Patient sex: M
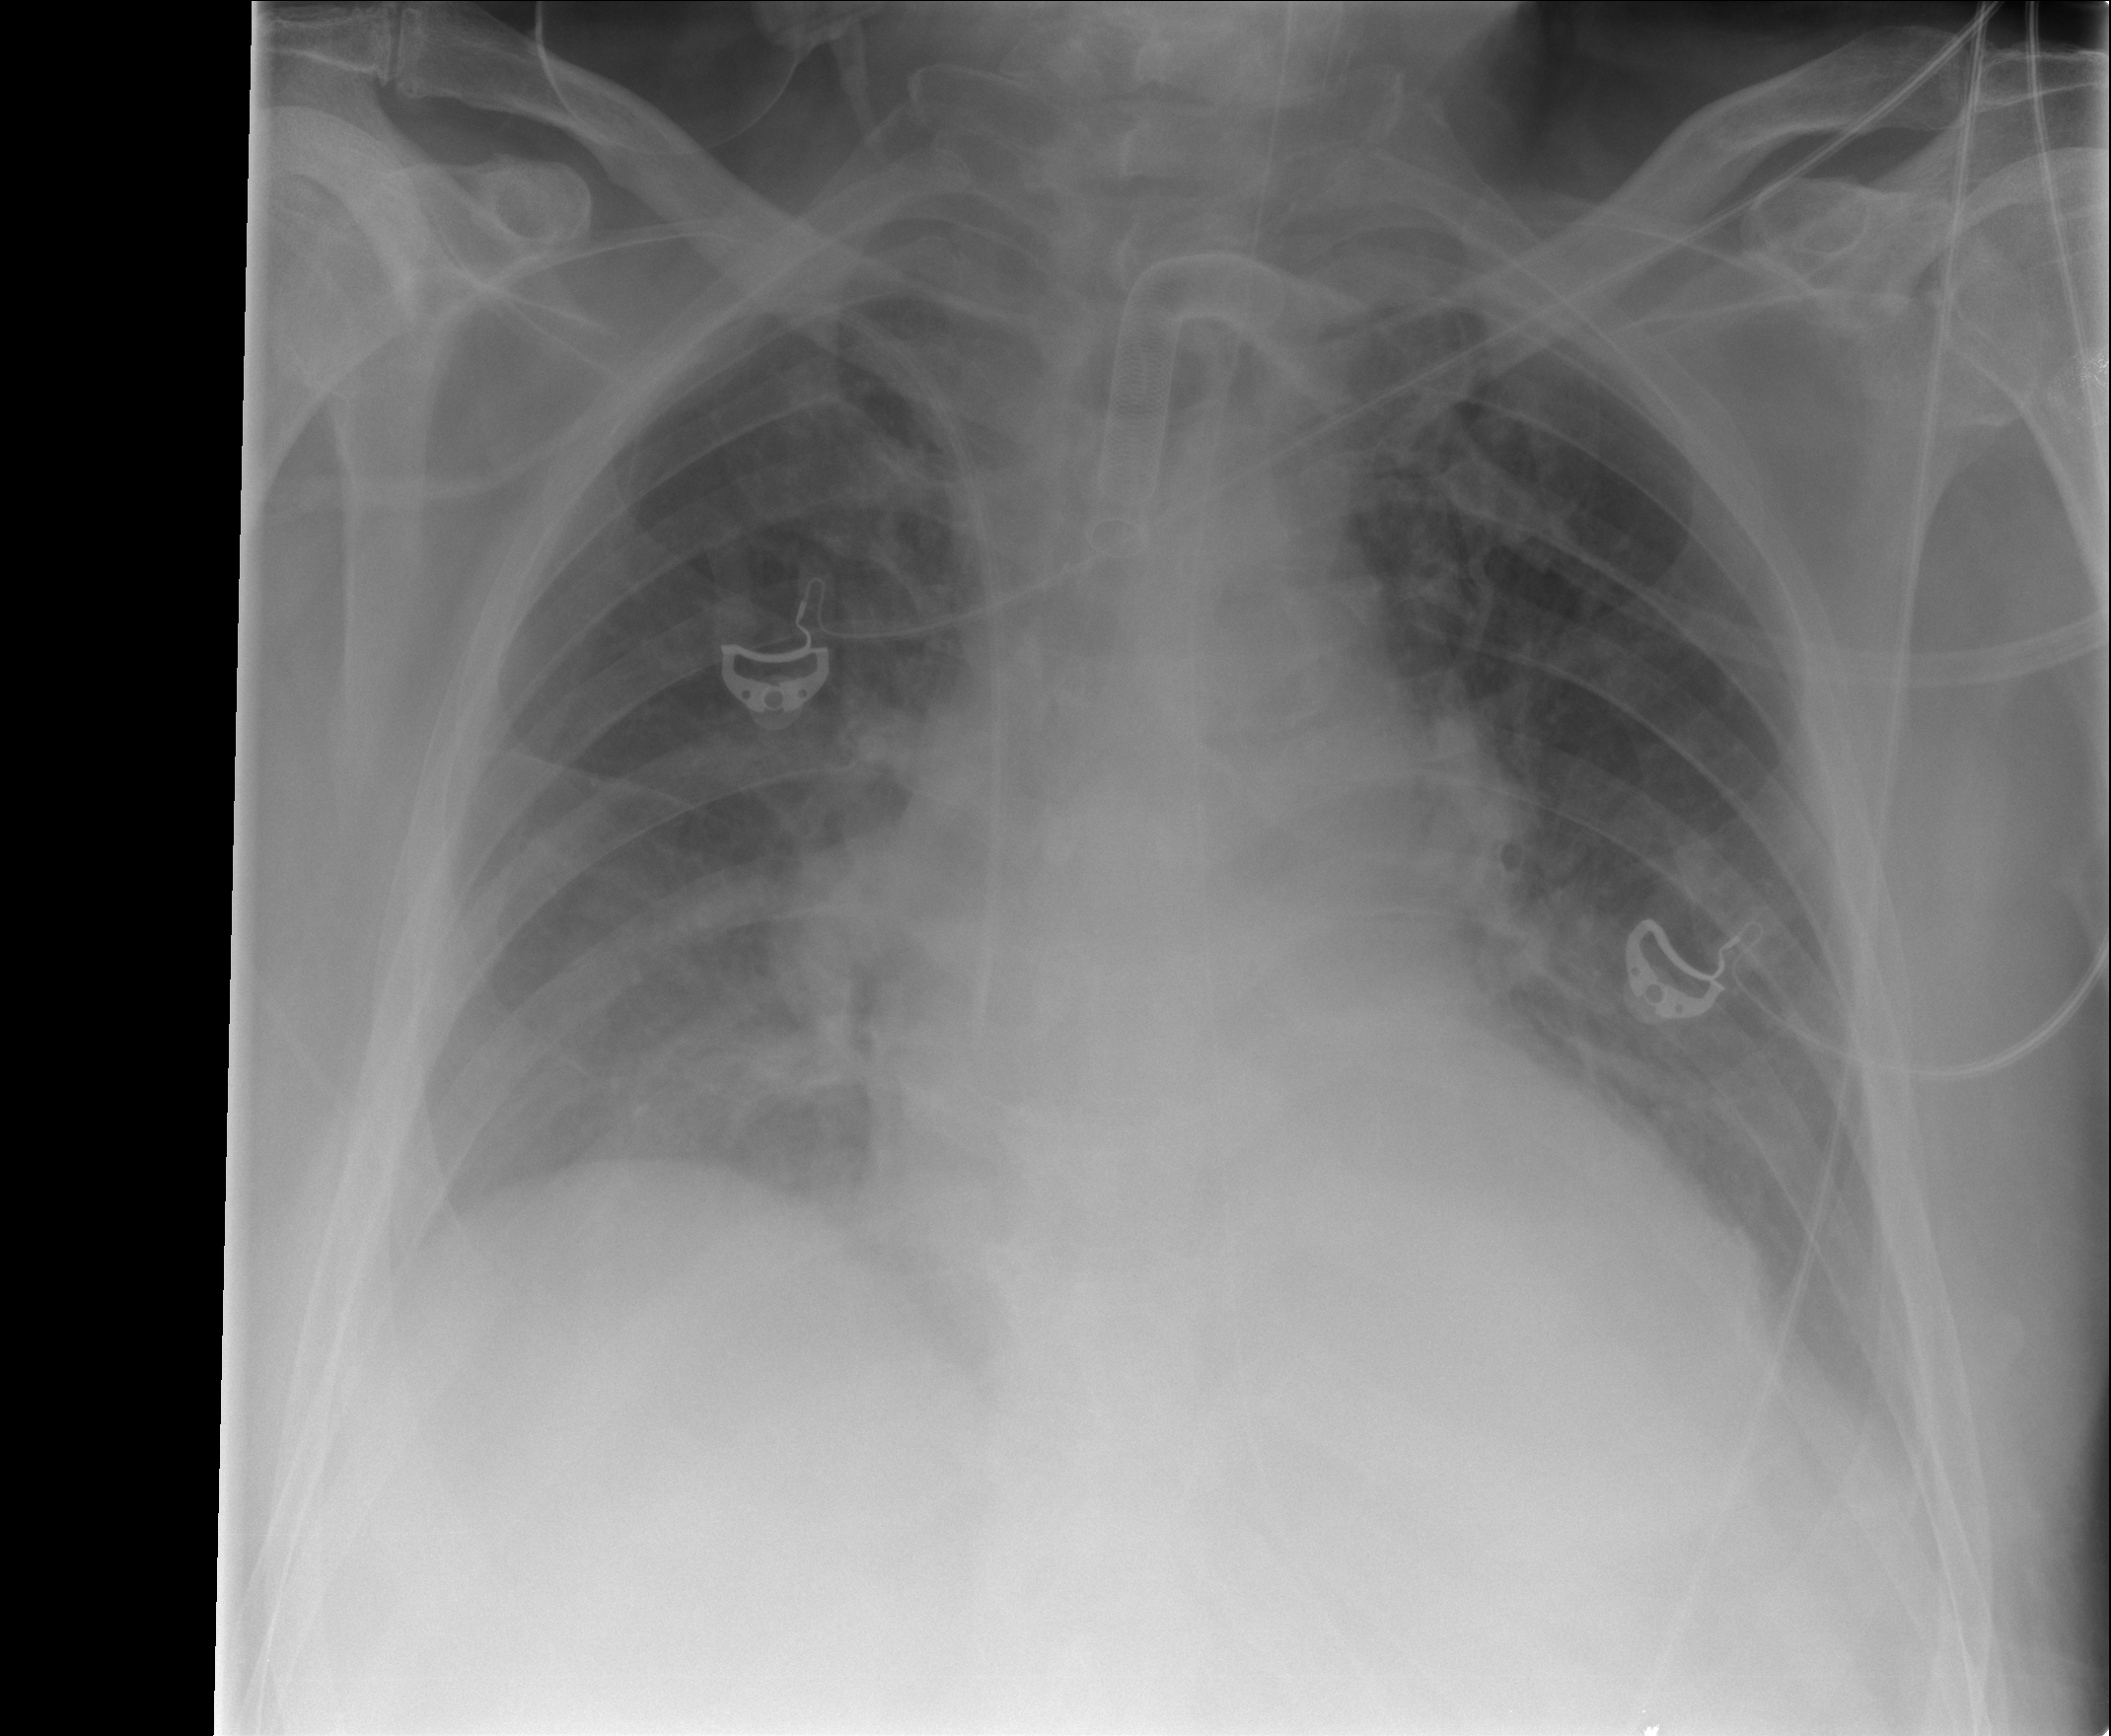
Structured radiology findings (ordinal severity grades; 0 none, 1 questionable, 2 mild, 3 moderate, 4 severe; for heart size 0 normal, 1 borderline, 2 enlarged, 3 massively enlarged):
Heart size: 1
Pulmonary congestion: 2
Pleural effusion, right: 2
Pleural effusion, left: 2
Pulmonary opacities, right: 2
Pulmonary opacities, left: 2
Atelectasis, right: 2
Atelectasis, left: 2